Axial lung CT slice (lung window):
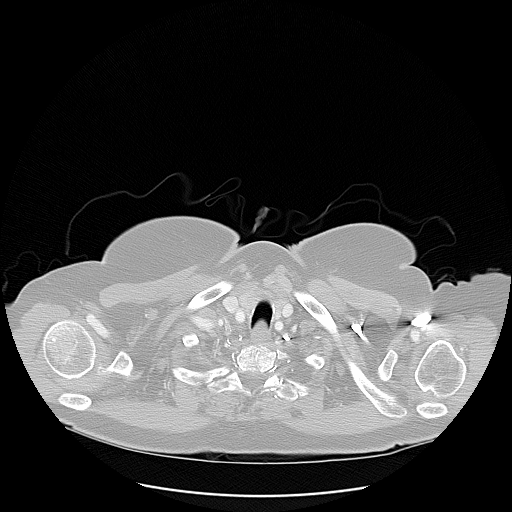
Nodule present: no